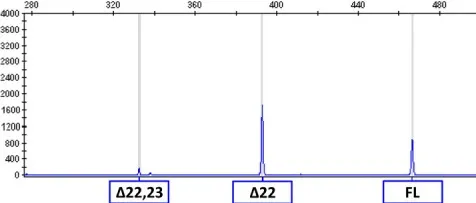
MRNA splicing analysis of the BRCA1 c.5406+6T>C variant. From c.5406+6T>C carriers (proband.
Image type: chart (chart)